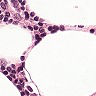
Metastatic tissue present: no